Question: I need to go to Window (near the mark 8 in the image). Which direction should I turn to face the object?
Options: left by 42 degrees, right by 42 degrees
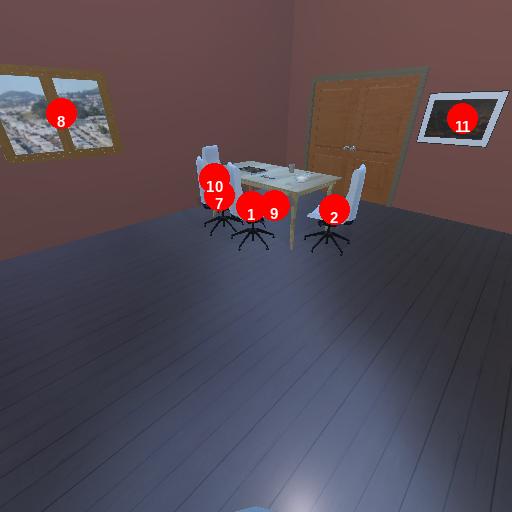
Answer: left by 42 degrees